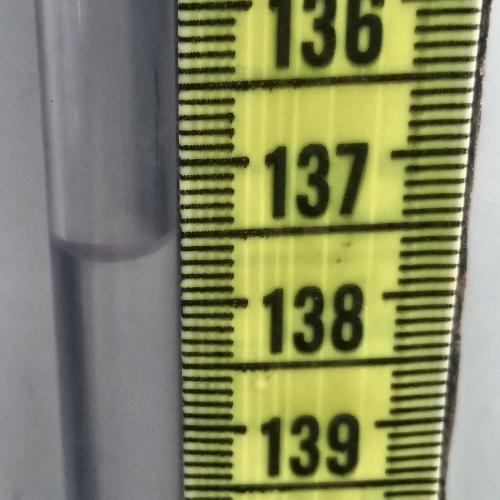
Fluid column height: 137.6 cm